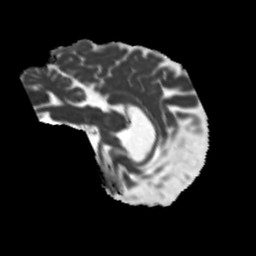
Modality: MD
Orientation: sagittal
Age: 64
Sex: male
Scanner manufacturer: siemens
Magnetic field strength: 3 T
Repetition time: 5.25 s
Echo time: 0.08 s